Question:
Filtering doesn't work
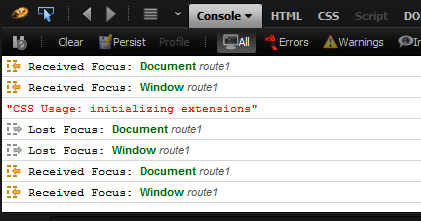
Answer: Press Ctrl+Shif+A in Firefox or go to Tools->Add-ons.
Find "Firefocus". Press Options button and untick "Log Focus Events".